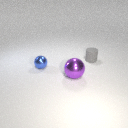
large purple metal sphere to the left of small gray rubber cylinder